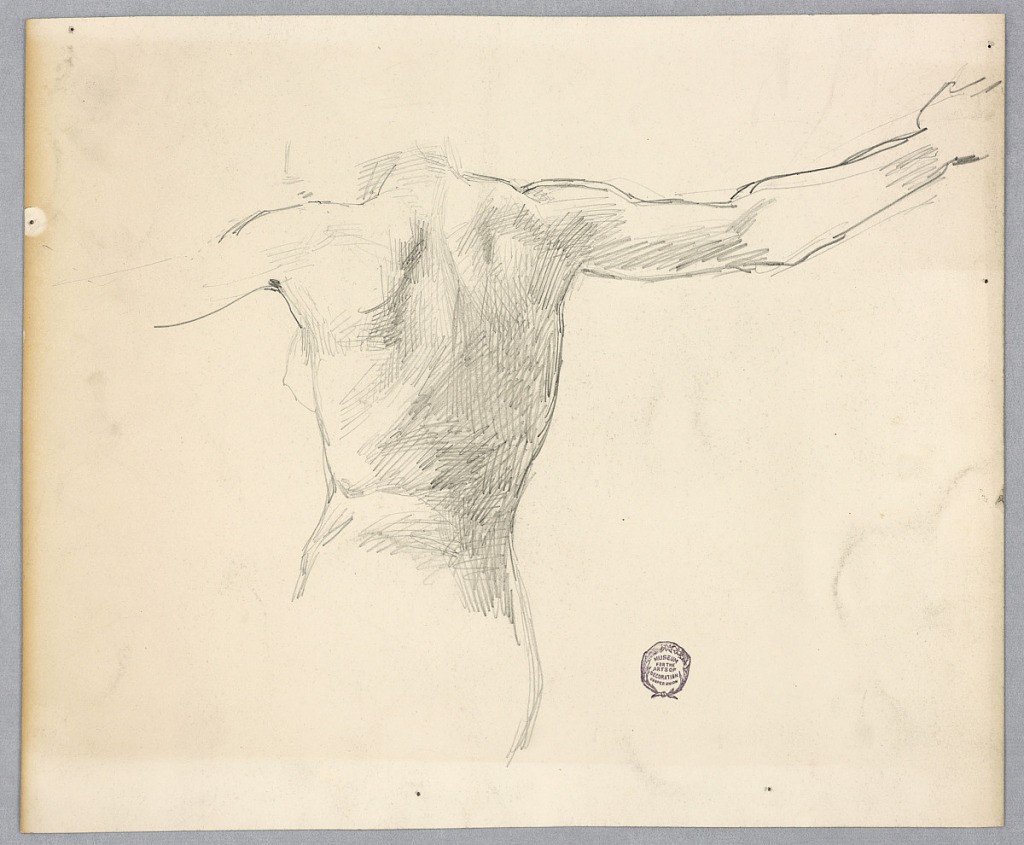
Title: Study for "Diana and Her Attendants among the Constellations"
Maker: Francis Augustus Lathrop, American, 1849–1909
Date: ca. 1894
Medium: Graphite on paper
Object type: Drawing
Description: Sketch of a nude figure's torso and arms from behind.